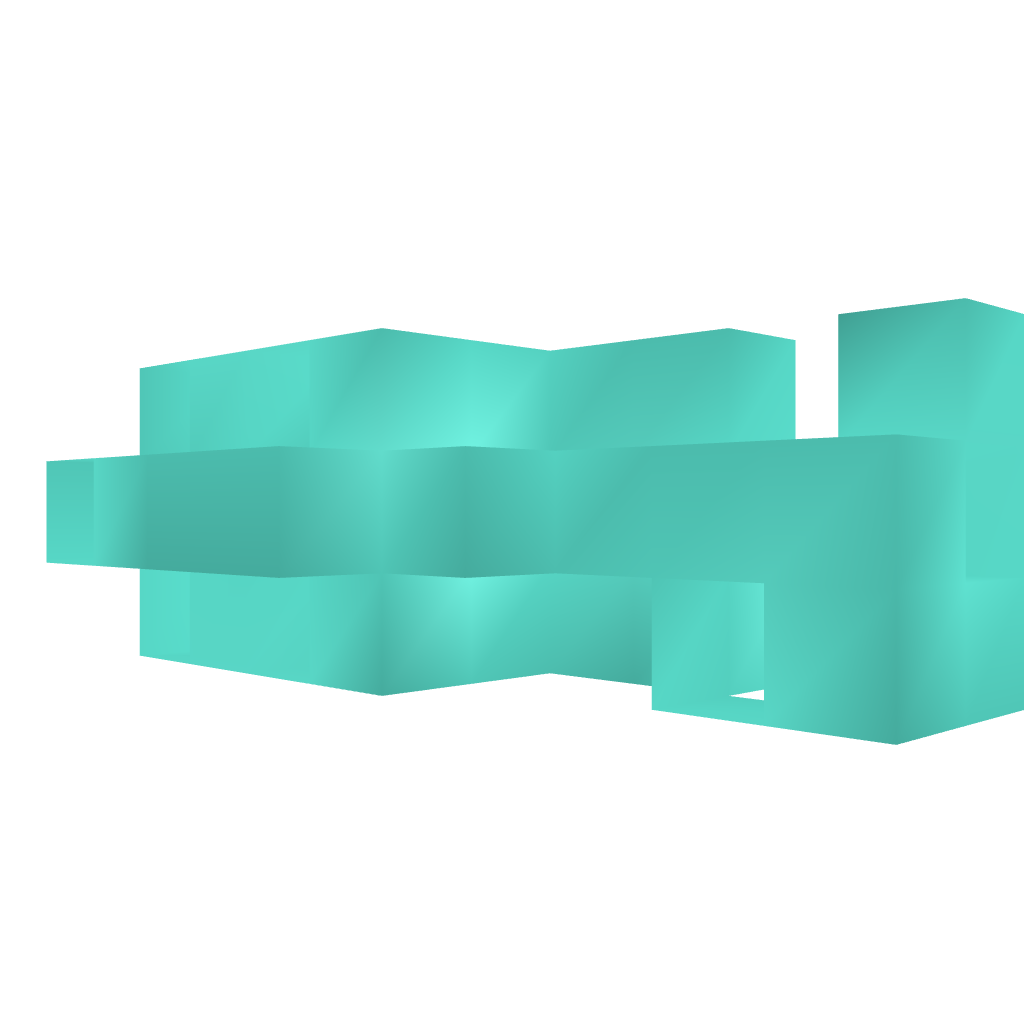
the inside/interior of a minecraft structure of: DiamondOre Generator